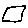
Label: square